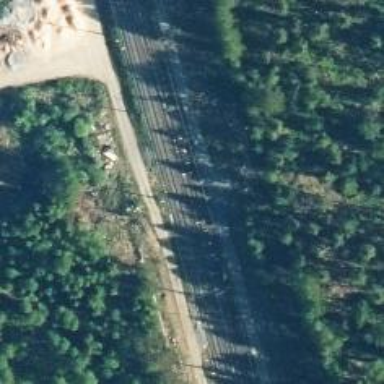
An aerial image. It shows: Site related to the railway.